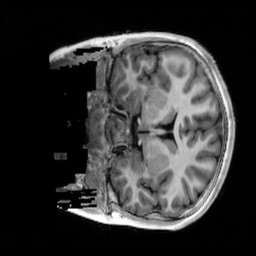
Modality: T1w
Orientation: coronal
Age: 11
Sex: female
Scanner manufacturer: siemens
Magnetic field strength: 3 T
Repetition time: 4 s
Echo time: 0.00289 s